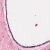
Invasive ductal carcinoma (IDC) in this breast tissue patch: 0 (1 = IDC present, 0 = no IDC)